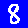
Digit: 8